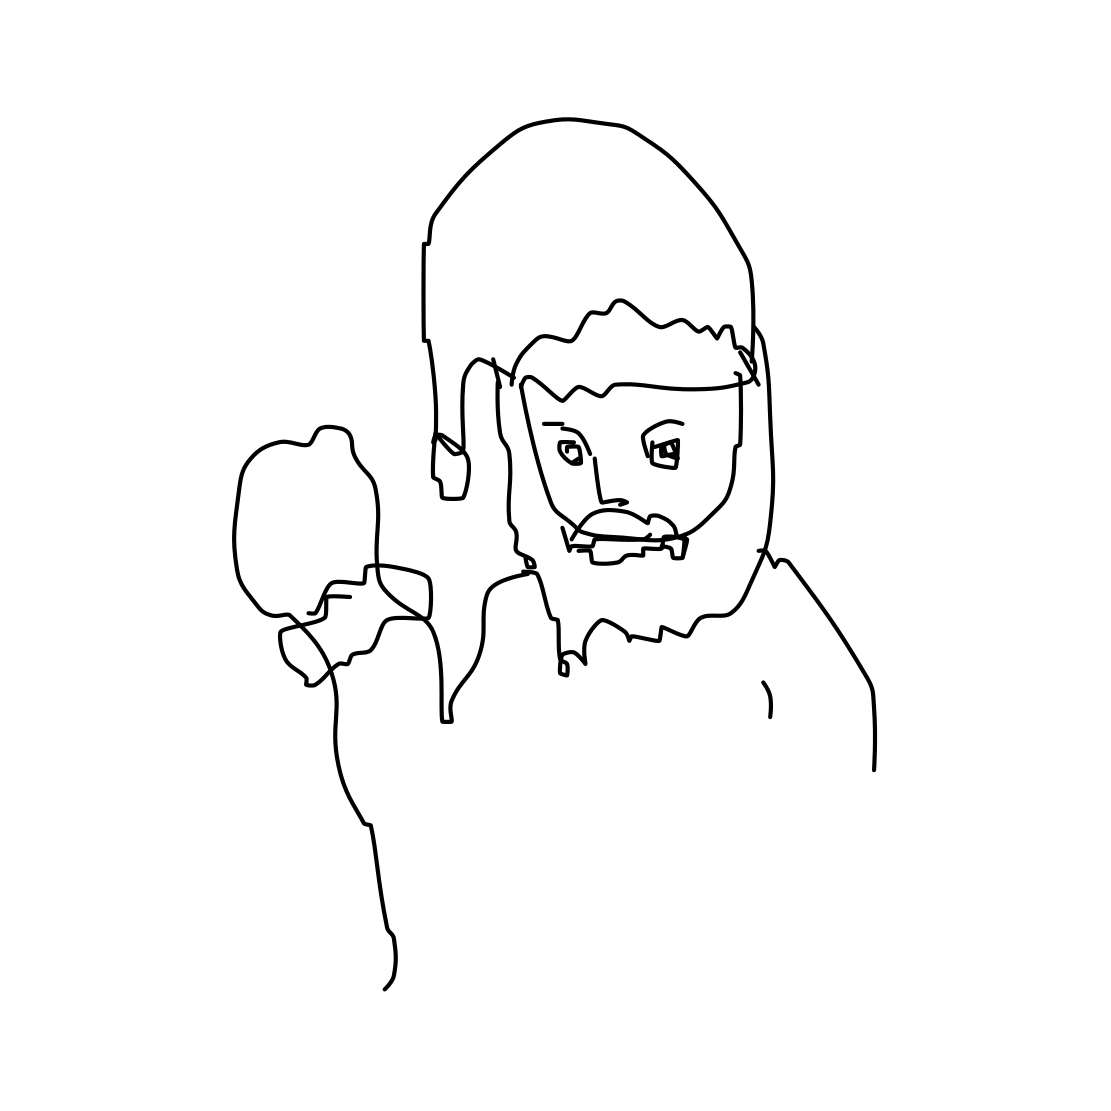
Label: santa claus